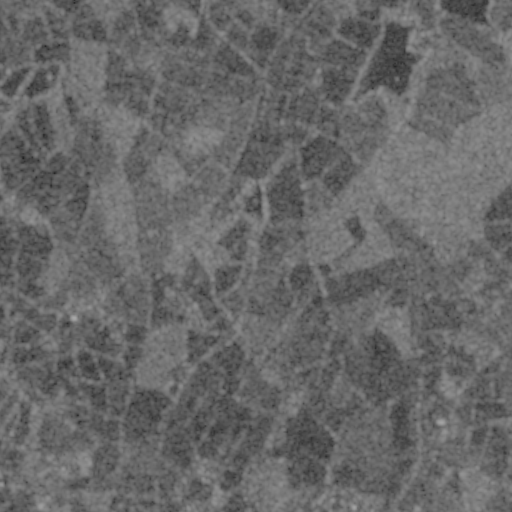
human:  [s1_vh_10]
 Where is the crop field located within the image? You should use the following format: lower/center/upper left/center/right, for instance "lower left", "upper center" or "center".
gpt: The crop field is located in the upper right of the image.
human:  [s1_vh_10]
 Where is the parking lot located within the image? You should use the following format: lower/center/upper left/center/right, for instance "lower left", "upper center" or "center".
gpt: The parking lot is located in the lower left of the image.
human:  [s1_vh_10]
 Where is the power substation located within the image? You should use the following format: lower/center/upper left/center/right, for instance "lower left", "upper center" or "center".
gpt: The power substation is located in the lower left of the image.
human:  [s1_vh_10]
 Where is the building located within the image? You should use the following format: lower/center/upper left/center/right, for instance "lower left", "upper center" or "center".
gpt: There is no building in the image.

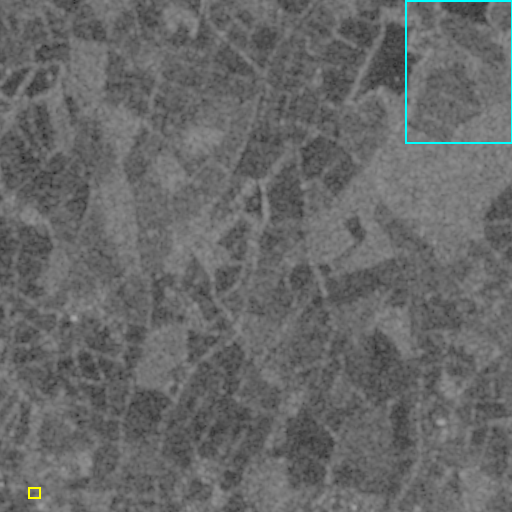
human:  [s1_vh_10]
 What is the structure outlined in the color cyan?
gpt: The structure outlined in cyan is a crop field.
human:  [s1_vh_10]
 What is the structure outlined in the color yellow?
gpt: The structure outlined in yellow is a park.
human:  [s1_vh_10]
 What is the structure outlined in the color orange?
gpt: There is no orange outline.